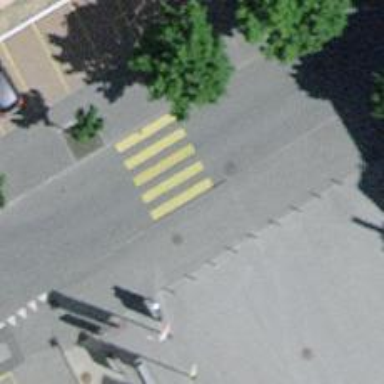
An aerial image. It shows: Marked road crossing.